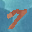
Label: 7